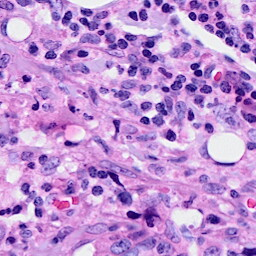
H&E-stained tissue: Breast